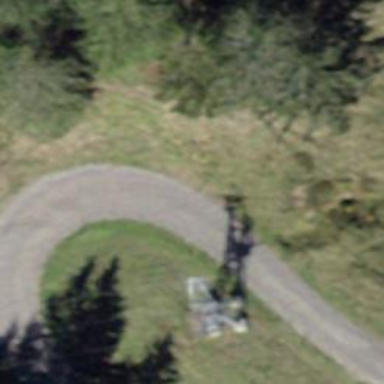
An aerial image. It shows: Guidepost with information.